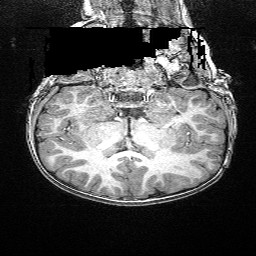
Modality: T1w
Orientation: sagittal